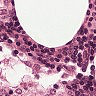
Metastatic tissue present: no